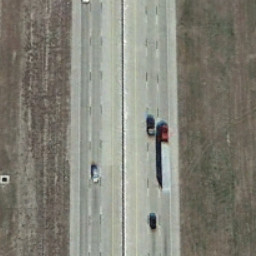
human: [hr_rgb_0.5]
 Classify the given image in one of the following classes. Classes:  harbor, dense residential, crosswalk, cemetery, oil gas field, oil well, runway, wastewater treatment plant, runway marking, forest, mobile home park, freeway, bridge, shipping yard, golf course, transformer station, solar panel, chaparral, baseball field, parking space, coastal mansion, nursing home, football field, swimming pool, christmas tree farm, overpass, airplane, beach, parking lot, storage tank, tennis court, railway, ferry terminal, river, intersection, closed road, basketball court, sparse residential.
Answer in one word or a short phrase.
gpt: freeway